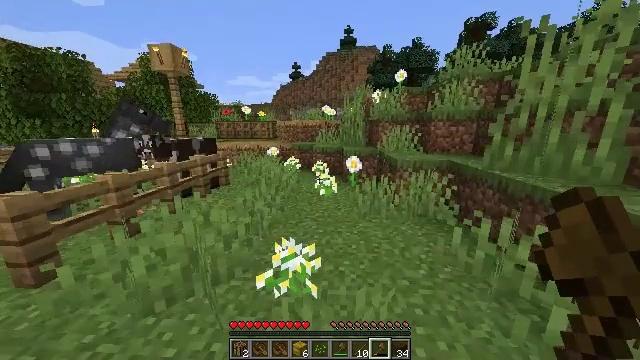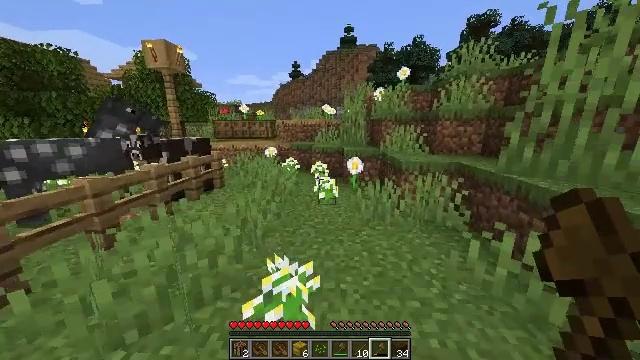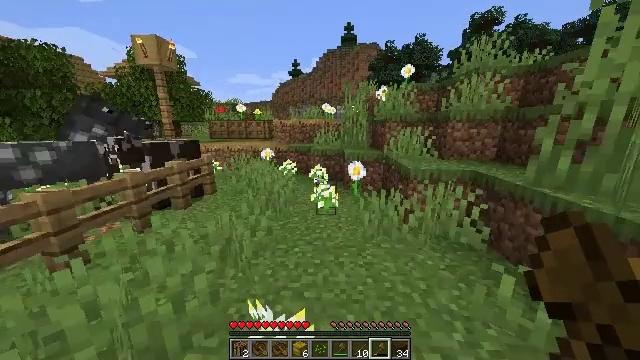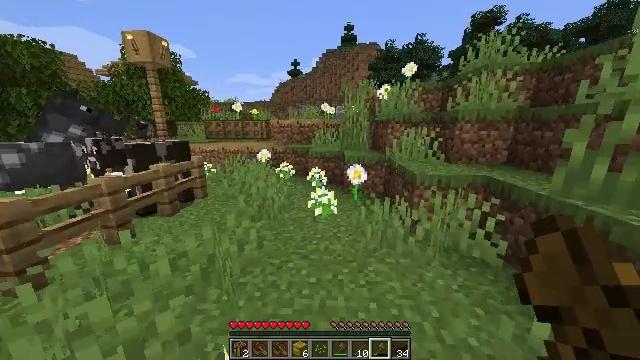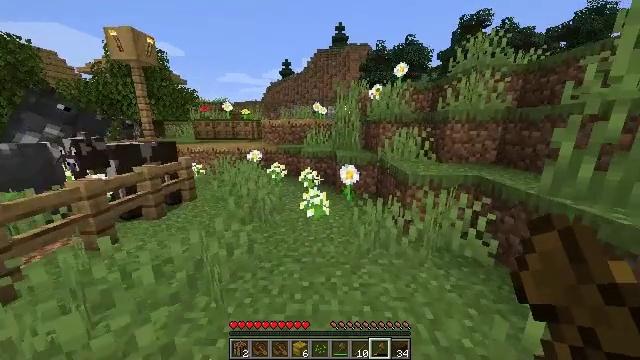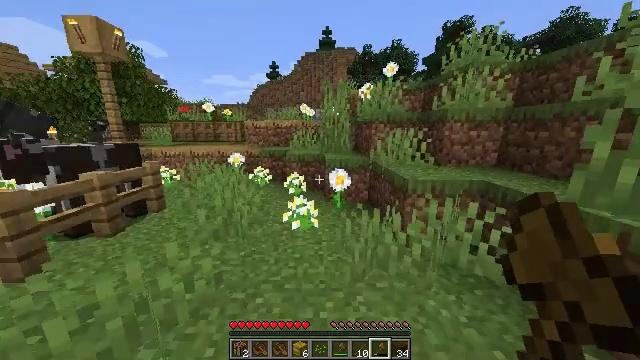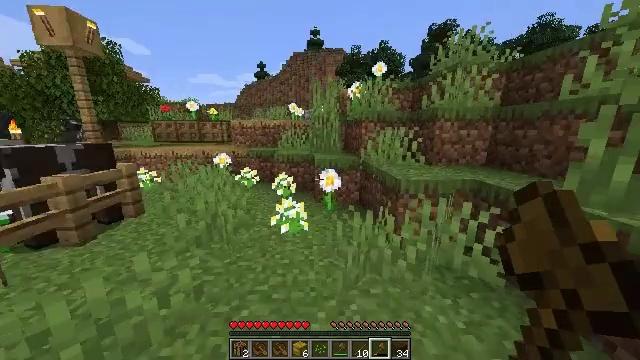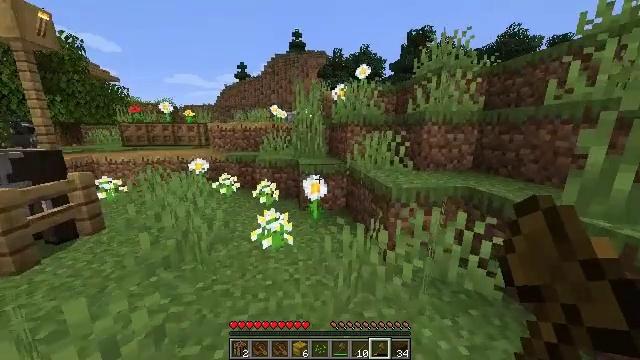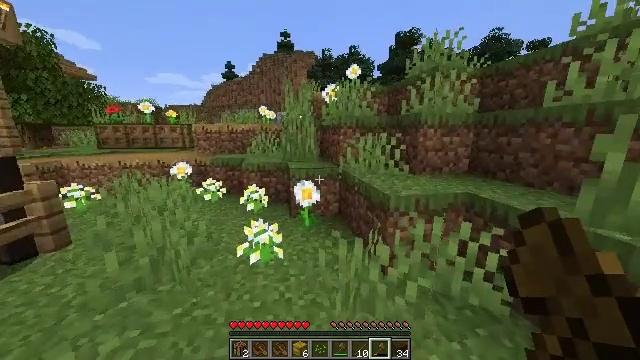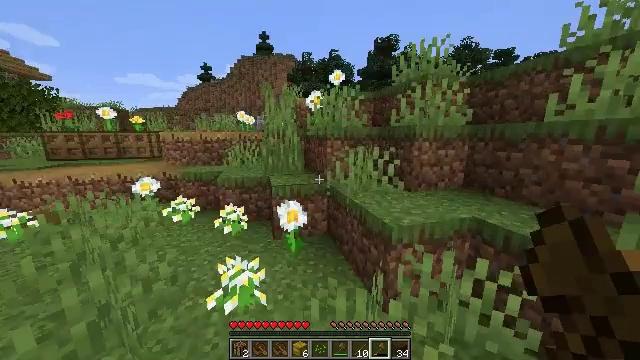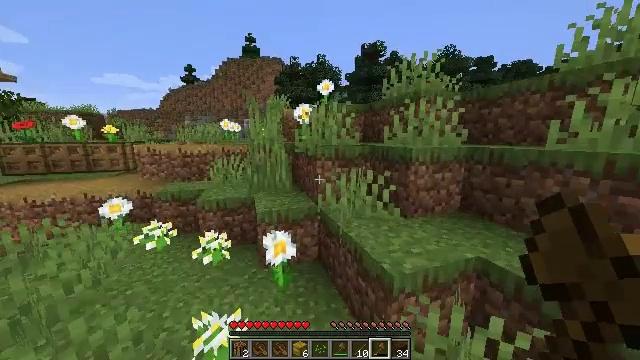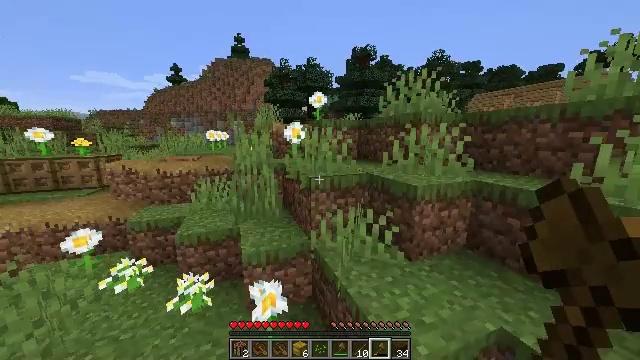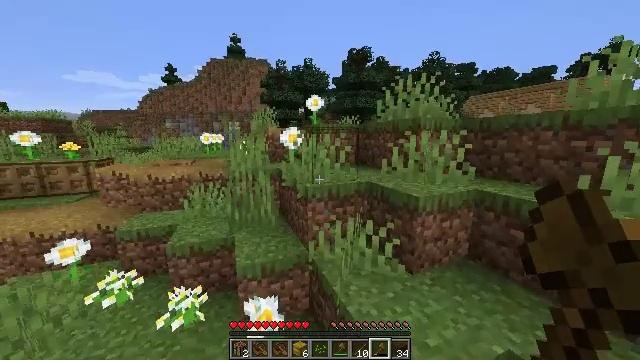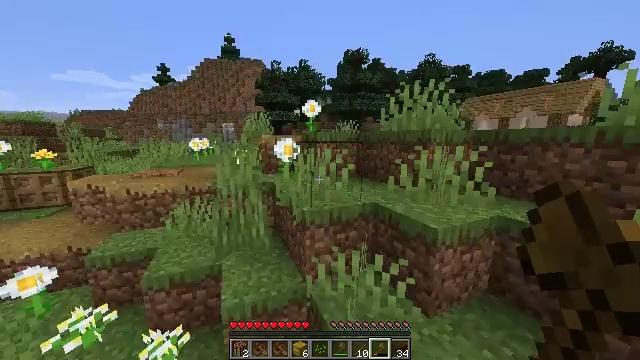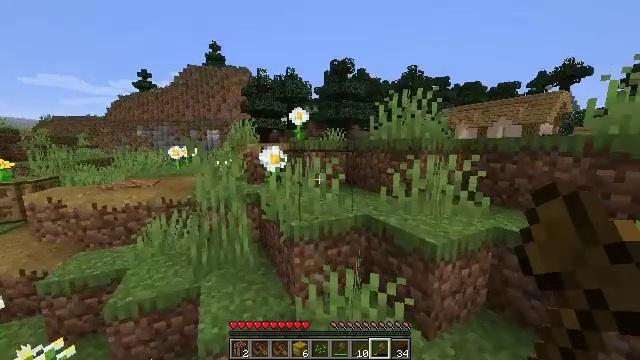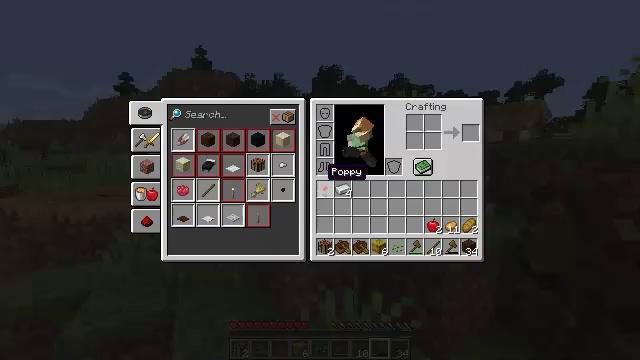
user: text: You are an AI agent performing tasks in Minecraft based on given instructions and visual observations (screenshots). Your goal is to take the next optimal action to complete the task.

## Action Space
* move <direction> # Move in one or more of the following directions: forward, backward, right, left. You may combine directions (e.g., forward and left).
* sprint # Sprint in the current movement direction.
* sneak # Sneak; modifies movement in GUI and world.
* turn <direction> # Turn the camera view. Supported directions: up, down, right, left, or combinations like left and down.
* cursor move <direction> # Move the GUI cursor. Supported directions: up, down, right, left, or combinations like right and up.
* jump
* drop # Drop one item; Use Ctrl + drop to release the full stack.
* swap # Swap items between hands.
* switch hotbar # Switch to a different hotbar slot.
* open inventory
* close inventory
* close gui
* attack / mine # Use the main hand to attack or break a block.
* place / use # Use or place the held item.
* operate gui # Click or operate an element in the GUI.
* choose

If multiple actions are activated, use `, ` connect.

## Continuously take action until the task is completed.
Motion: motion action
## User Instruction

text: Attack the white bed to collect it.
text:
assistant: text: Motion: move forward
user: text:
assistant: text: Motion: move forward
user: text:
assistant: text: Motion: move forward
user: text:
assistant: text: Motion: move forward, turn right
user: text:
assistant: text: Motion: move forward, turn right
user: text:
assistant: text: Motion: move forward, turn right
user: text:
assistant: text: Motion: move forward, turn right
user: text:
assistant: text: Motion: move forward, turn right
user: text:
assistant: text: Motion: move forward, turn right, jump
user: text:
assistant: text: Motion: move forward, turn right, jump
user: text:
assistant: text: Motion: move forward, turn right, jump
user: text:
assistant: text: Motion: move forward, jump
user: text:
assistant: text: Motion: move forward, turn right
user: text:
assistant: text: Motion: move forward, turn right and up
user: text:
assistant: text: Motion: move forward, turn right and up, open inventory
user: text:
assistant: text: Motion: move forward, open inventory
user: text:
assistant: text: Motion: open inventory
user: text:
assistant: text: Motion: open inventory
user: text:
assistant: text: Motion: no_op
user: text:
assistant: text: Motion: no_op
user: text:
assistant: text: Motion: no_op
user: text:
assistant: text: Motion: cursor move right
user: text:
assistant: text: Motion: cursor move right
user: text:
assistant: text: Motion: cursor move right
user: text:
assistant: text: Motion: no_op
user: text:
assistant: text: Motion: no_op
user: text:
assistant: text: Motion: no_op
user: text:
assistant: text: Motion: no_op
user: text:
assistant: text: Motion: no_op
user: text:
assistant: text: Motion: turn right